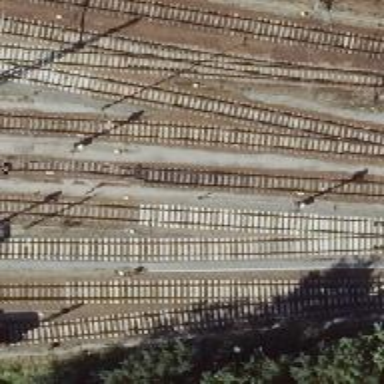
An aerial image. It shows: Railway signal.